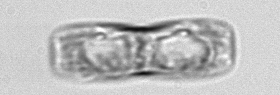
Label: pennate_morphotype1